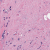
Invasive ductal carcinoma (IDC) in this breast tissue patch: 1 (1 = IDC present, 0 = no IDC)